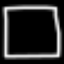
Label: square